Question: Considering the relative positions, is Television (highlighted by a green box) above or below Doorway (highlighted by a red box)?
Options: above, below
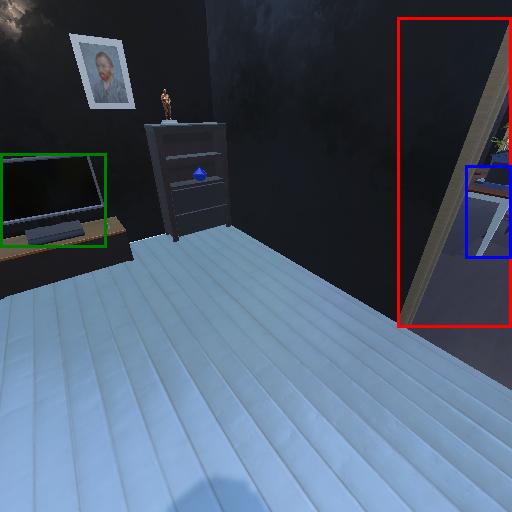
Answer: above